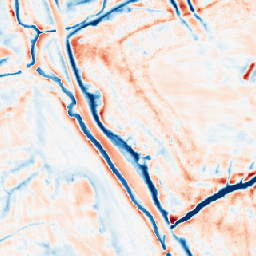
Category: edge_preserving
Decomposition family: bilateral
Decomposition parameters: d: 21
sigma_color: 25
sigma_space: 25
Upsampling method: nearest
Upsampling parameters: scale: 8
Upsampling scale: 8